Question: I'm trying to add in a support section (this was a demo that turned into something more) and thought that I could fetch a json file and add it into DisclosureGroup to the end user.
I originally thought that the issue was a network issue, but adding the file locally still caused the same problem.
When I run it in the simulator, and try to open one of the DisclosureGroup items, it doesn't open. If I they to press more the RAM usage increases but can't see a reason why it should be after the initial Bundle load into the array.
This is the data I was testing:
### SupportQuestions.json
'''
{
"sections": [
{
"title": "Section title 1",
"description": null,
"questions": [
{
"title": "Question title 1",
"response": "Answer 1"
},
{
"title": "Question title 3",
"response": "Answer 3"
}
]
},
{
"title": "Section title 2",
"description": "Section description",
"questions": [
{
"title": "Question title 4",
"response": "Answer 4"
},
{
"title": "Question title 5",
"response": "Answer 5"
},
{
"title": "Question title 6",
"response": "Answer 6"
}
]
},
{
"title": "Section title 3",
"description": "Another section description",
"questions": [
{
"title": "Question title 7",
"response": "Answer 7"
},
{
"title": "Question title 8",
"response": "Answer 8"
},
{
"title": "Question title 9",
"response": "Answer 9"
}
]
}
]
}
'''
Then the Swift I was using in the View:
'''
struct SettingsHelpView: View {
@State private
var suppportItems: [SupportSections.SupportCategory] = []
var body: some View {
Form {
ForEach(suppportItems) {
item in
Section {
ForEach(item.questions) {
question in
DisclosureGroup {
Text(question.response)
}
label: {
Text(question.title).bold()
}
}
}
header: {
Text(item.title)
}
footer: {
Text(item.decription ?? "")
}
}
}
.onAppear {
fetchHelpSection()
}
}
private func fetchHelpSection() {
let questions = Bundle.main.decode(SupportSections.self, from: "SupportQuestions.json")
suppportItems = questions.sections
}
}
'''
### Model
'''
struct SupportSections: Decodable {
let sections: [SupportCategory]
struct SupportCategory: Decodable, Identifiable {
var id: String { UUID().uuidString }
let title: String
let decription: String?
let questions: [SupportQuestion]
struct SupportQuestion: Decodable, Identifiable {
var id: String { UUID().uuidString }
let title: String
let response: String
}
}
}
'''
### Bundle+Ext
'''
extension Bundle {
func decode<T: Decodable>(_ type: T.Type, from file: String, dateDecodingStategy: JSONDecoder.DateDecodingStrategy = .deferredToDate, keyDecodingStrategy: JSONDecoder.KeyDecodingStrategy = .useDefaultKeys) -> T {
guard let url = self.url(forResource: file, withExtension: nil) else {
fatalError("Error: Failed to locate \(file) in bundle.")
}
guard let data = try? Data(contentsOf: url) else {
fatalError("Error: Failed to load \(file) from bundle.")
}
let decoder = JSONDecoder()
decoder.dateDecodingStrategy = dateDecodingStategy
decoder.keyDecodingStrategy = keyDecodingStrategy
guard let loaded = try? decoder.decode(T.self, from: data) else {
fatalError("Error: Failed to decode \(file) from bundle.")
}
return loaded
}
}
'''
Video of what is occurring (sorry don't know how to resize):

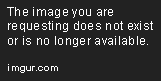
Answer: The issue comes from your 'id' properties in your models. Right now, you have 'id' defined as a computed property:
'''
var id: String { UUID().uuidString }
'''
This means that every time SwiftUI asks for an 'id', it gets a value, since a new 'UUID' is generated each time. This confuses SwiftUI and it 'closes' the 'DisclosureGroup' because it thinks it's a new 'View' (because of the new ID).
To fix this, declare your 'id' properties as values and provide 'CodingKeys' so that the system doesn't try to decode that property from the 'JSON' file.
'''
struct SupportSections: Decodable {
let sections: [SupportCategory]
struct SupportCategory: Decodable, Identifiable {
var id = UUID().uuidString //<-- Here
let title: String
let description: String? //note that you had a typo here in your original code
let questions: [SupportQuestion]
enum CodingKeys : String, CodingKey {
case title, description, questions
}
struct SupportQuestion: Decodable, Identifiable {
var id: String = UUID().uuidString //<-- Here
let title: String
let response: String
enum CodingKeys : String, CodingKey {
case title, response
}
}
}
}
'''